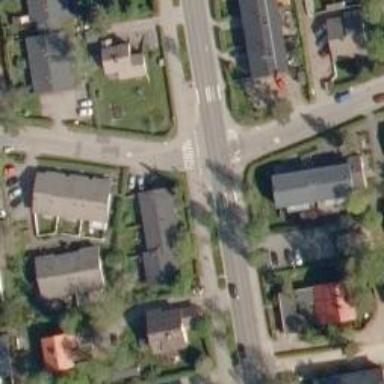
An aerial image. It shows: Uncontrolled road crossing.